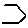
Label: hexagon